Interaction volume radius: 5 \u00c5
Interaction volume height: 20 \u00c5
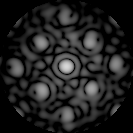
Disorder parameter: 0.3644